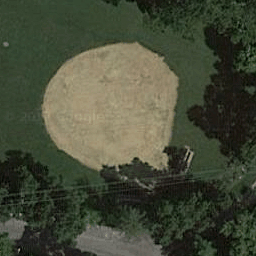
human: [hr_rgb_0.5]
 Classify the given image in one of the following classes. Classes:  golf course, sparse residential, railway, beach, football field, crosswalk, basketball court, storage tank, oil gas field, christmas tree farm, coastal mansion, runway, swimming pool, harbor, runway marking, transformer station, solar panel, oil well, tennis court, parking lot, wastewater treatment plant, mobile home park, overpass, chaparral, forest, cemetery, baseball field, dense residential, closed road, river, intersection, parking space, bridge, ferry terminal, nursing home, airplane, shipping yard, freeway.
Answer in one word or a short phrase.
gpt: baseball field